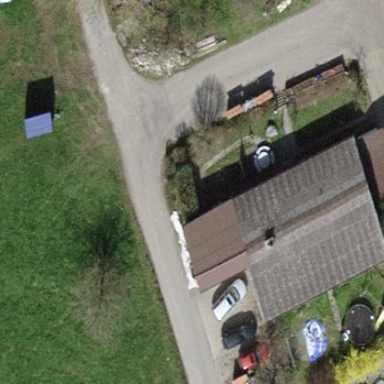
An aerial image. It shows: Saltbox-shaped farm building.